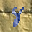
Label: 8